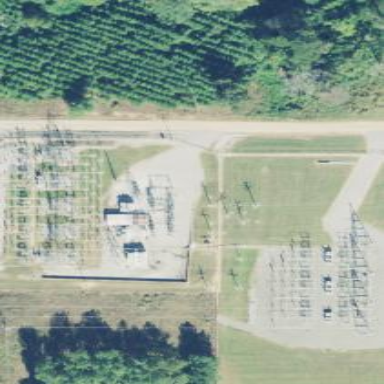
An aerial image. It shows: Power substation with transmission level designation. It is enclosed by fence.